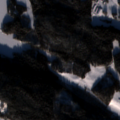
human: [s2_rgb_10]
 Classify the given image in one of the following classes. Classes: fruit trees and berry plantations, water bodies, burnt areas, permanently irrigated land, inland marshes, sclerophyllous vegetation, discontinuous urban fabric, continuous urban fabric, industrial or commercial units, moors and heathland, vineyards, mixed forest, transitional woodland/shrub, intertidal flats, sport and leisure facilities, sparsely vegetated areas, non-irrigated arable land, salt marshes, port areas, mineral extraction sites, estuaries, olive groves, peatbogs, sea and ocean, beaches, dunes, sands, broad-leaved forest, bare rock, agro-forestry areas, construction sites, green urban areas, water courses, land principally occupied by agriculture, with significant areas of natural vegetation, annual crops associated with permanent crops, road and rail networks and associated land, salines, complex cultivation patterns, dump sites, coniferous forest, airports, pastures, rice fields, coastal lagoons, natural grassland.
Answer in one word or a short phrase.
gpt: land principally occupied by agriculture, with significant areas of natural vegetation, coniferous forest, mixed forest, water bodies